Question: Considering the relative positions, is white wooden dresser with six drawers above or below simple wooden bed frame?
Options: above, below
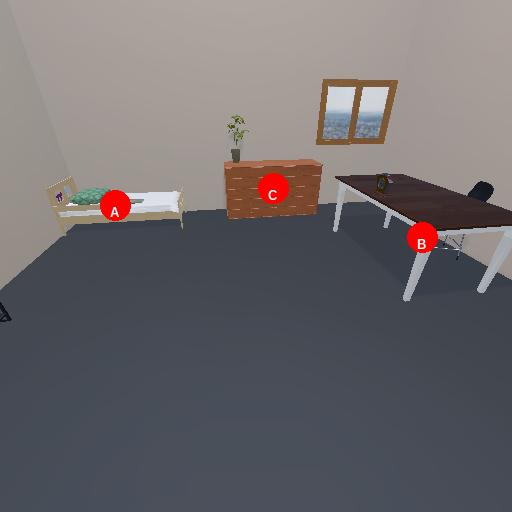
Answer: above